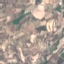
Land use / land cover: PermanentCrop